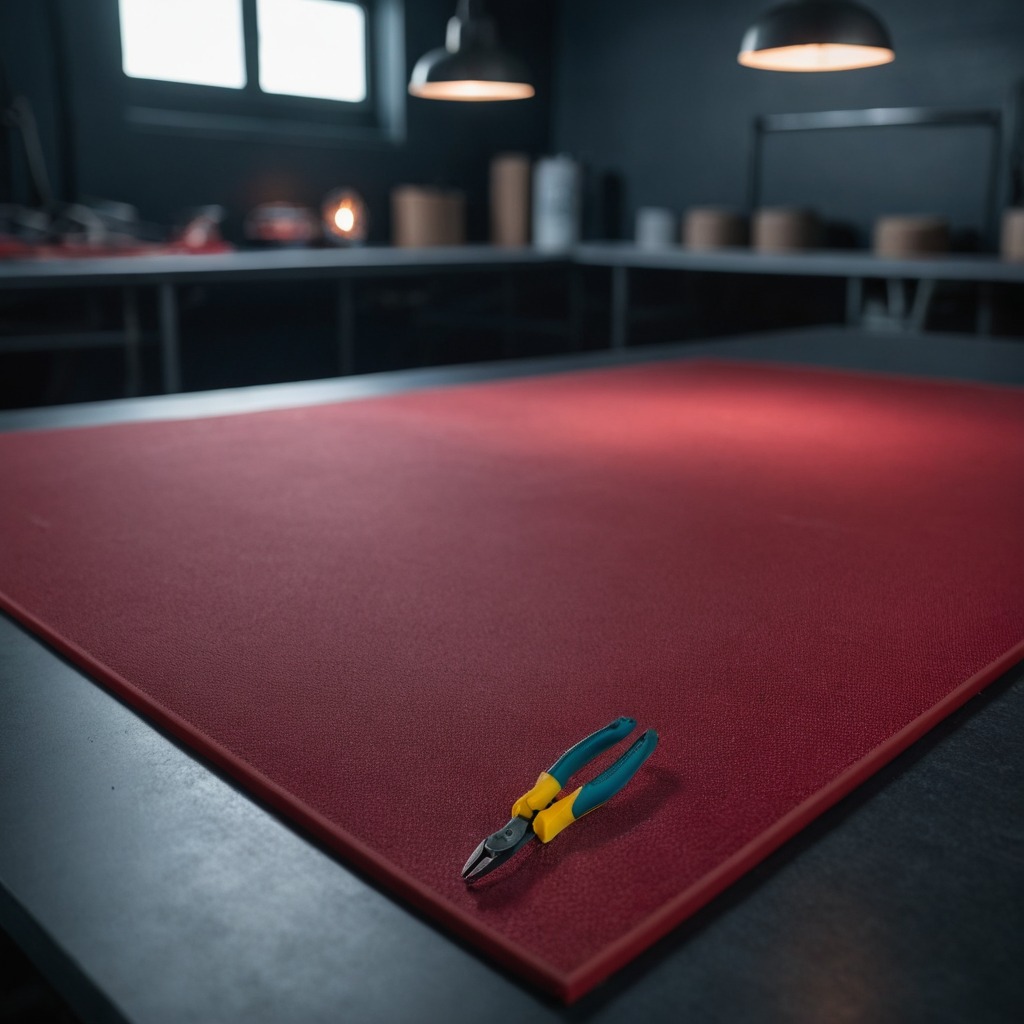
A plier lying on the clean granite tabletop inside a workshop at night dim ambient light soft shadows worn but beneath the mat